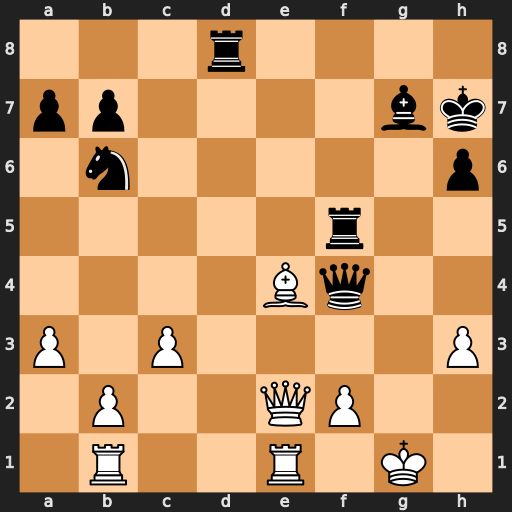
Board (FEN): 3r4/pp4bk/1n5p/5r2/4Bq2/P1P4P/1P2QP2/1R2R1K1
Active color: w
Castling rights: -
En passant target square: -
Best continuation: Qg4 Qxg4+ hxg4